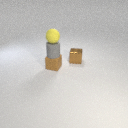
small yellow rubber sphere above small gray rubber cylinder